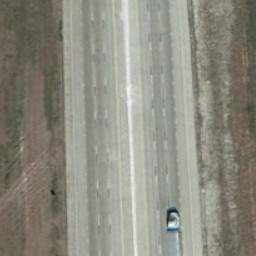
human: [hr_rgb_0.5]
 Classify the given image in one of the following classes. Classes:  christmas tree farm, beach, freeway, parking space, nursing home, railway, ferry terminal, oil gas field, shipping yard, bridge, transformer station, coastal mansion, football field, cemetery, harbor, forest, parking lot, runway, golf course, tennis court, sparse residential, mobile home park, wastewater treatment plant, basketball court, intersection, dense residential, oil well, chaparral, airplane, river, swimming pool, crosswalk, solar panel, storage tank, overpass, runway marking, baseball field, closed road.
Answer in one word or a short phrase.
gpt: freeway